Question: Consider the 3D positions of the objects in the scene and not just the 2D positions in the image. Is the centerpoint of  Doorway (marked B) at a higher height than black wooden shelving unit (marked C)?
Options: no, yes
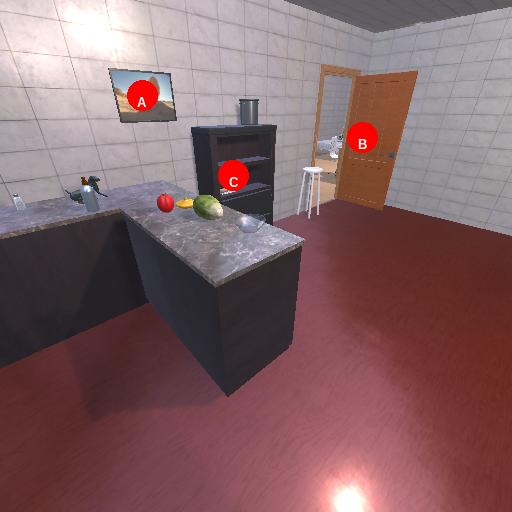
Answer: no